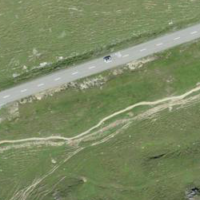
EUNIS habitat code: 26
Species observed at this site:
Euphydryas aurinia
Aricia artaxerxes
Cupido minimus
Parnassia palustris
Pyrgus andromedae